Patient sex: M
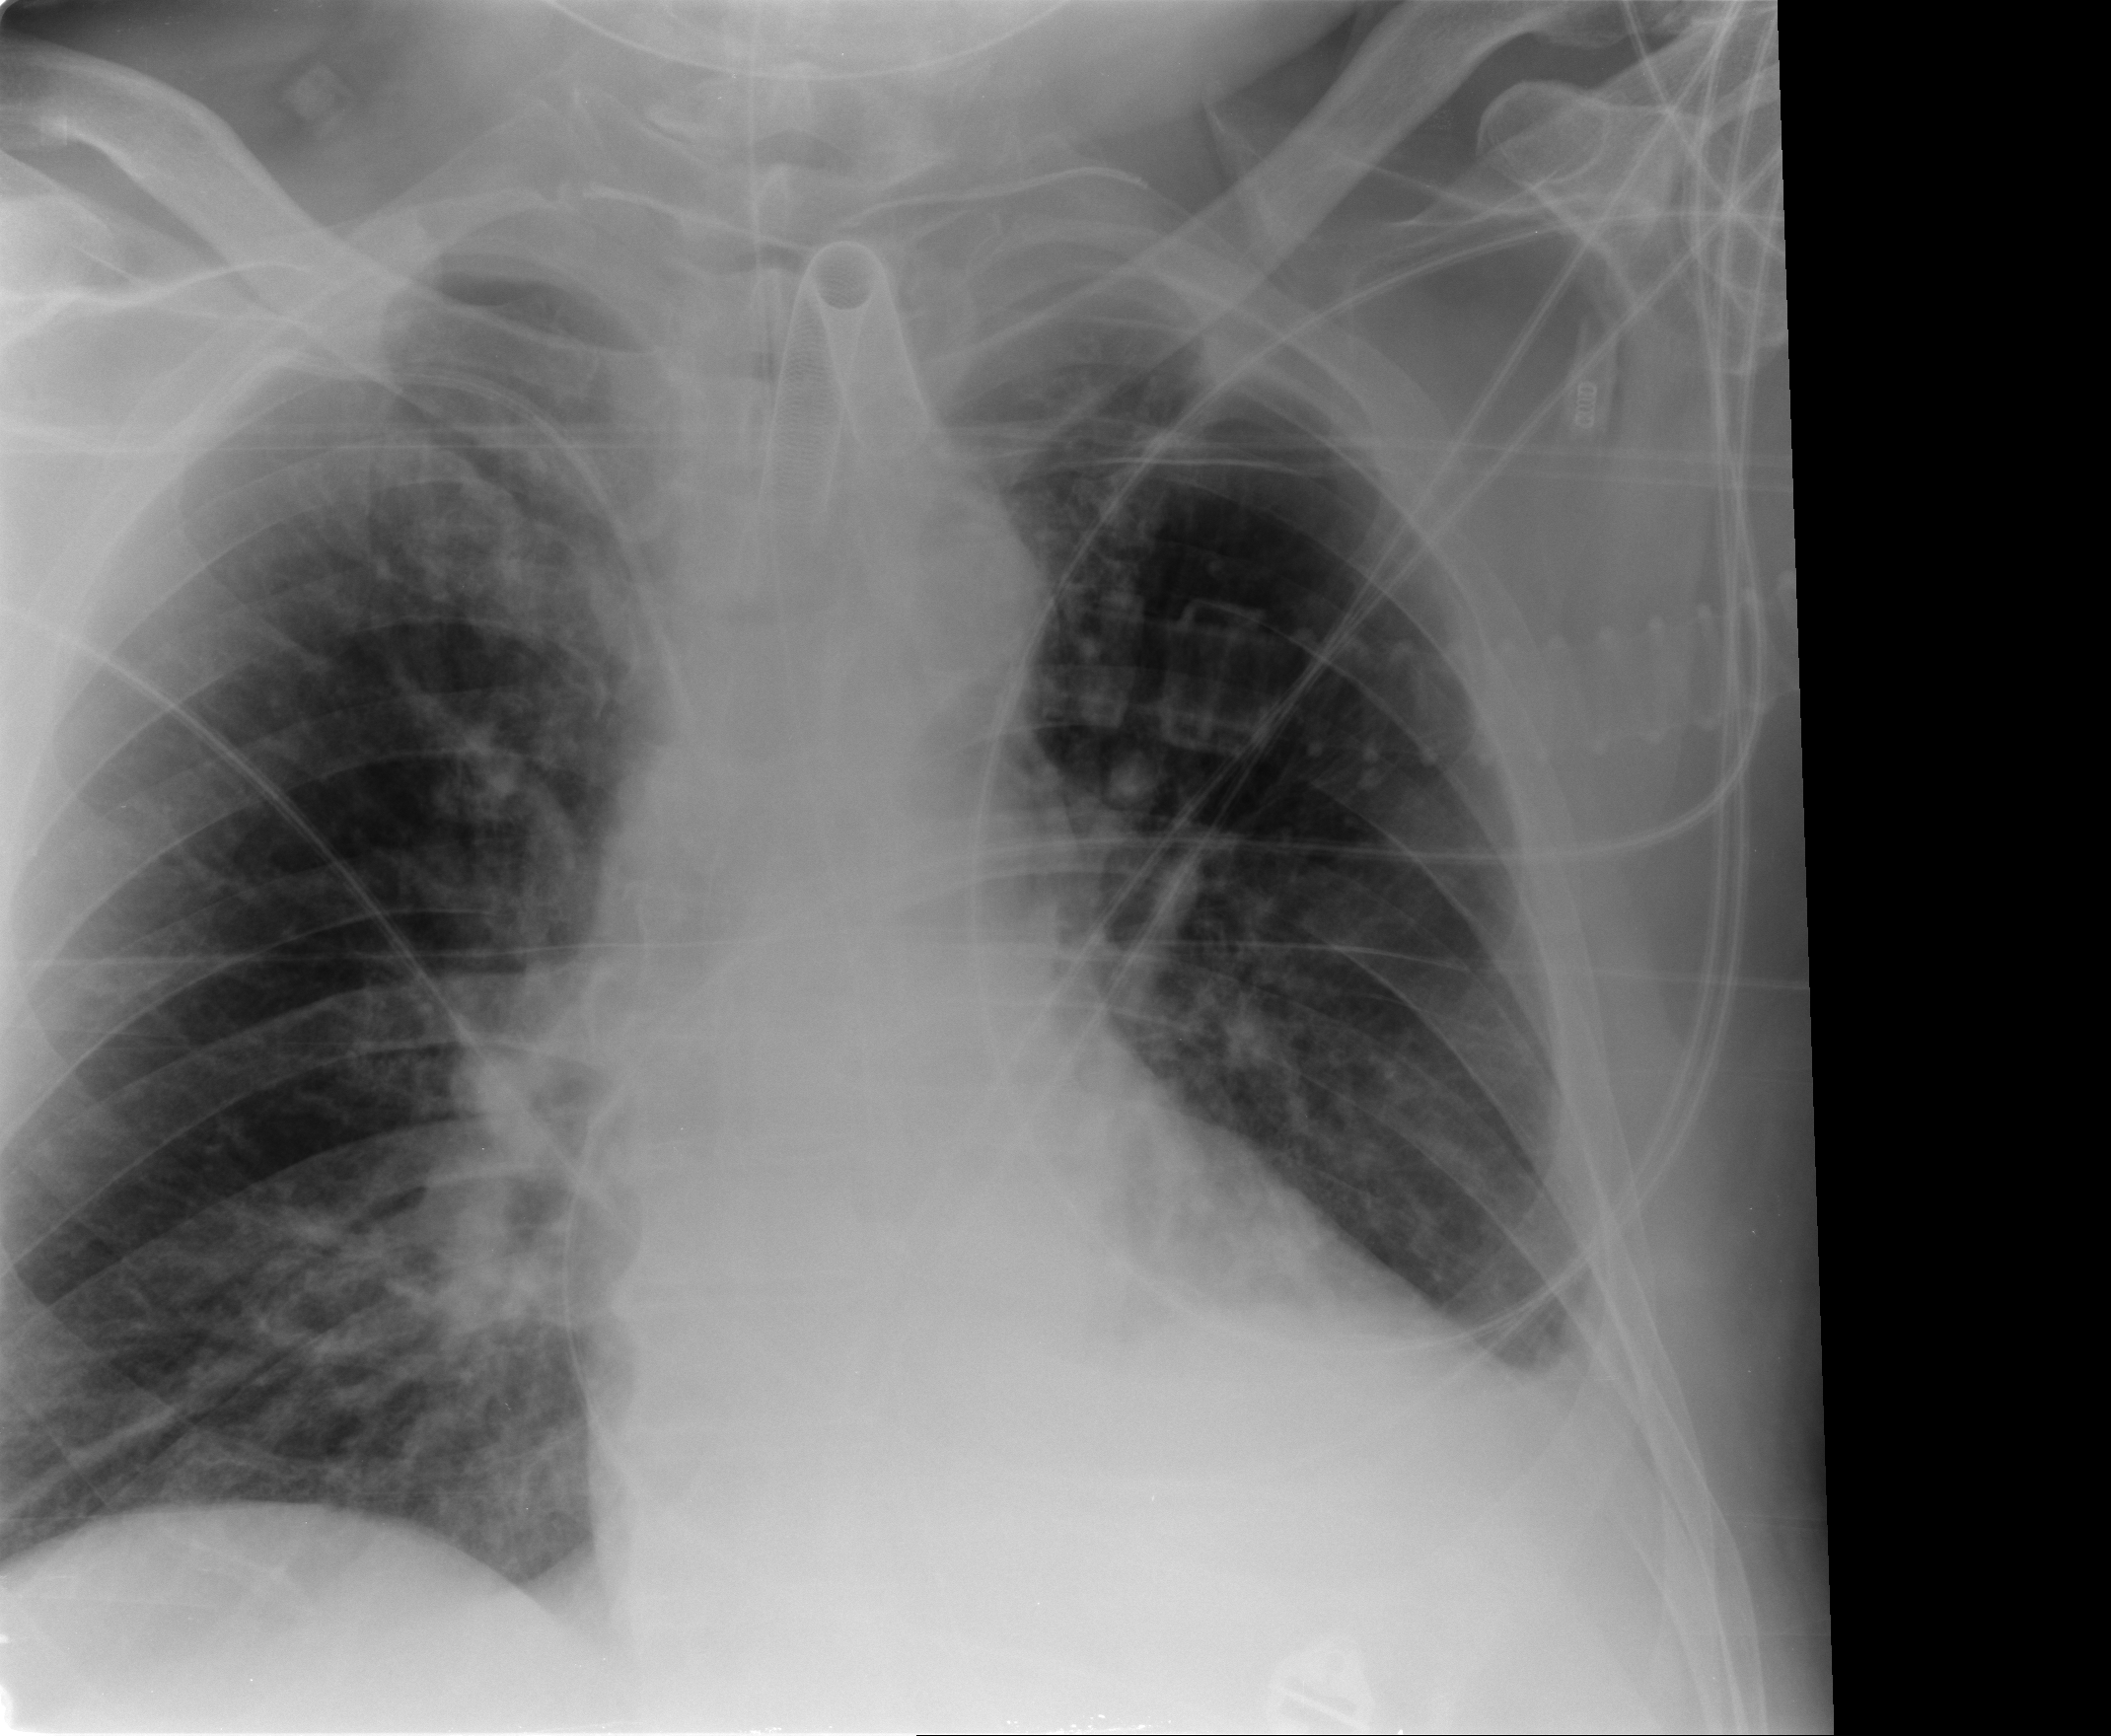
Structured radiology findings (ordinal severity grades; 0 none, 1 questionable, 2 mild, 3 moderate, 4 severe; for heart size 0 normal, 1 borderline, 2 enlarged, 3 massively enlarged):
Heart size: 0
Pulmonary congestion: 2
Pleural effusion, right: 0
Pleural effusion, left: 2
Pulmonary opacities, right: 1
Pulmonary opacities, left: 1
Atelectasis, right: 2
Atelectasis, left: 2